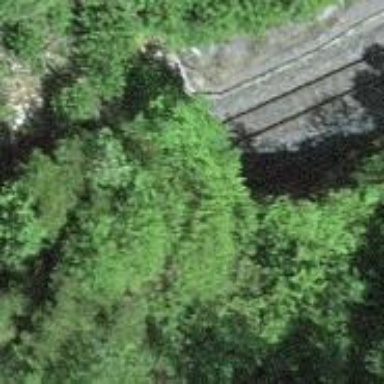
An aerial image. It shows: Narrow-gauge railway tunnel with electrified tracks and single track inside.